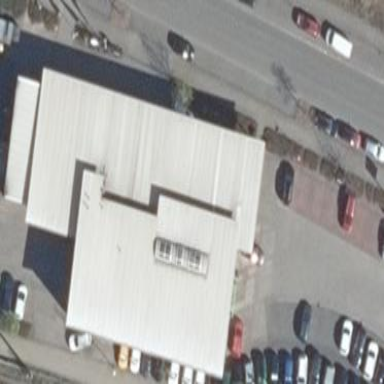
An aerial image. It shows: Car shop building.